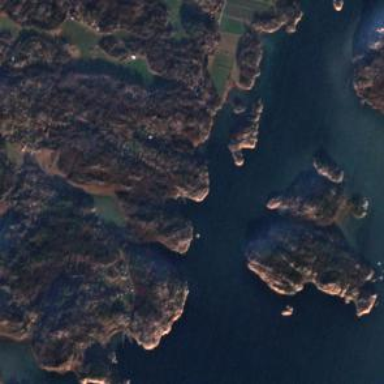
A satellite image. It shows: Beautiful bay with natural surroundings.